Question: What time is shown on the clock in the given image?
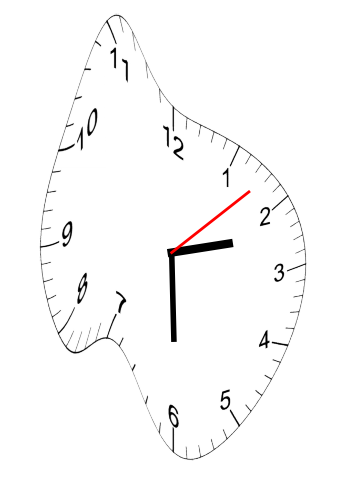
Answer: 02:30:08